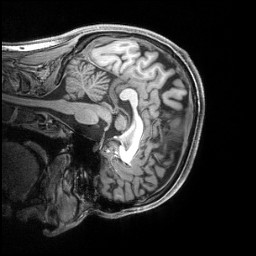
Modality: T1w
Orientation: sagittal
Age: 22
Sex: male
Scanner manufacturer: siemens
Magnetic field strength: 3 T
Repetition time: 2.4 s
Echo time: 0.00219 s